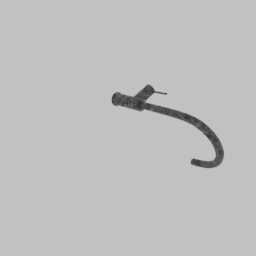
Label: appliances